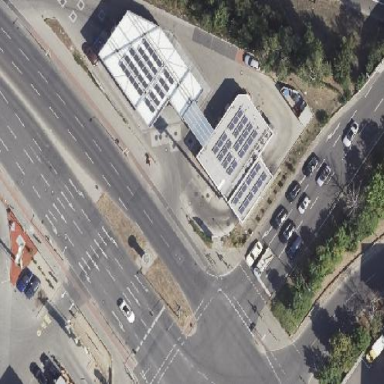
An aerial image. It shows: Retail fuel station offering CNG fuel. The station has concrete plate surface.